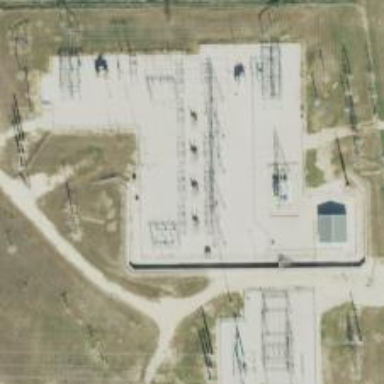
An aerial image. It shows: Switch used for power control.